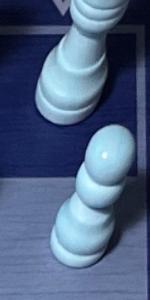
Label: Pawn_White